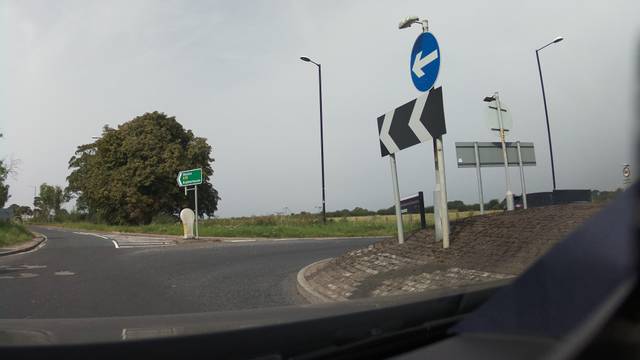
Region: United Kingdom
Coordinates: 54.008, -1.578